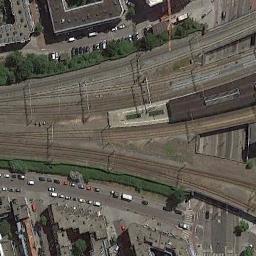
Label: railway